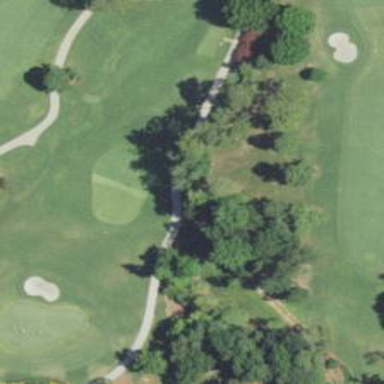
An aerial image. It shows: Pathway for golfing.